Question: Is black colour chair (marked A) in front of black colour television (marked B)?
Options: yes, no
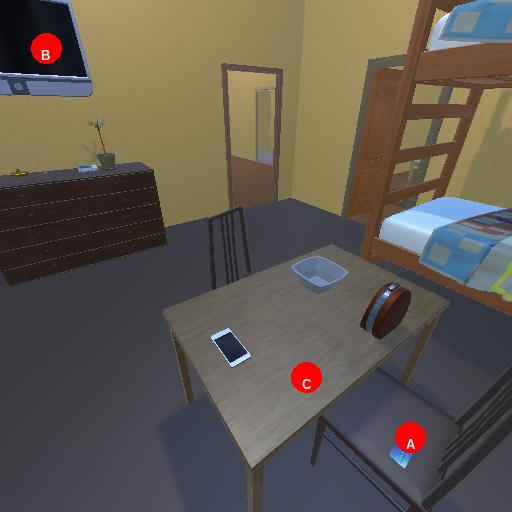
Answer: yes